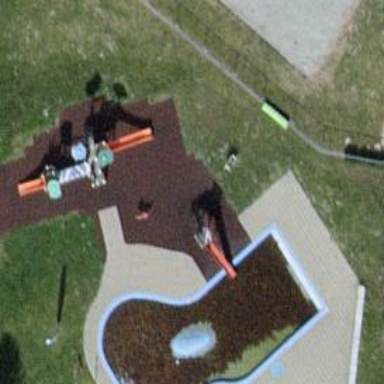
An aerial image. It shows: Playground area for leisure activities on the land.